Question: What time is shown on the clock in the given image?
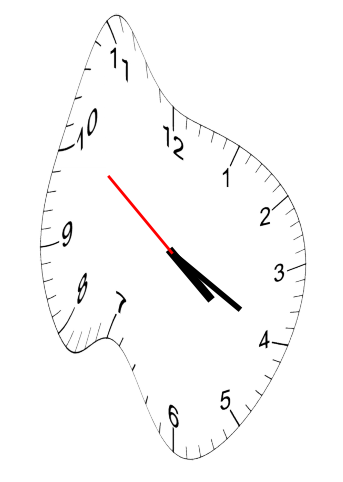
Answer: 04:19:51